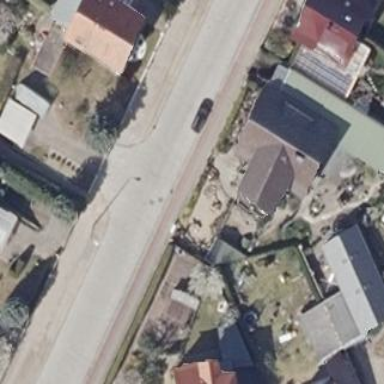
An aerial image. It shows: Simple house.